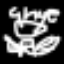
Label: angel